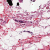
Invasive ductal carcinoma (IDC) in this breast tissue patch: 0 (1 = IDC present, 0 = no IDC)